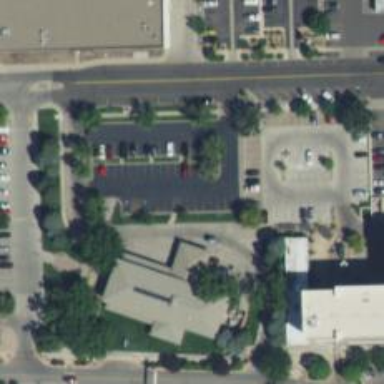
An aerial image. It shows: Parking space.